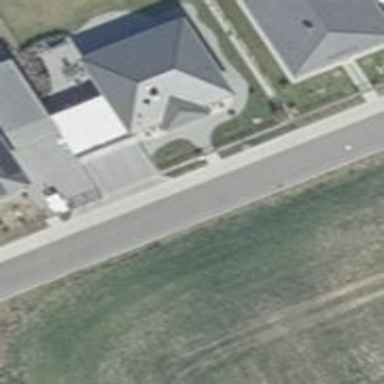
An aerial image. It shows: Residential road with asphalt surface. Sidewalk is present on the left side.